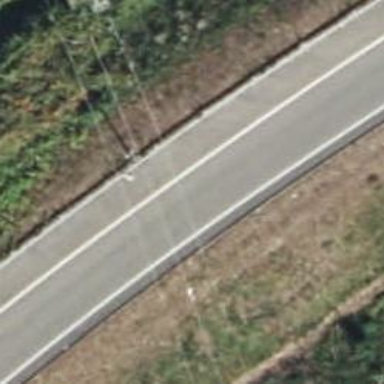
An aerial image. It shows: Trunk link highway.